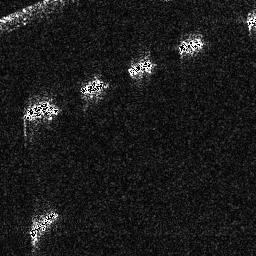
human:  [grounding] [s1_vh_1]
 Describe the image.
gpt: In the satellite image, there is  <ref>1 medium ship </ref> <box>[[10, 81, 22, 94, 0]]</box> located at bottom left,  <ref>1 medium ship </ref> <box>[[8, 37, 21, 47, 0]]</box> located at left,  <ref>1 medium ship </ref> <box>[[30, 29, 42, 37, 0]]</box> located at center,  <ref>1 medium ship </ref> <box>[[49, 22, 60, 30, 0]]</box> located at top,  <ref>1 medium ship </ref> <box>[[68, 13, 79, 21, 0]]</box> located at top right.